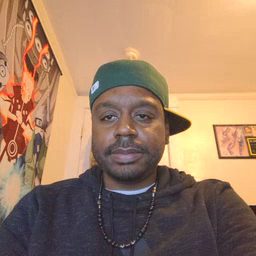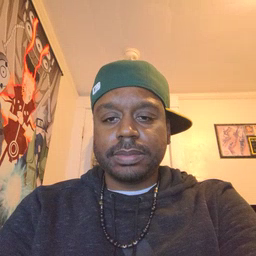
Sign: nuts